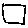
Label: square